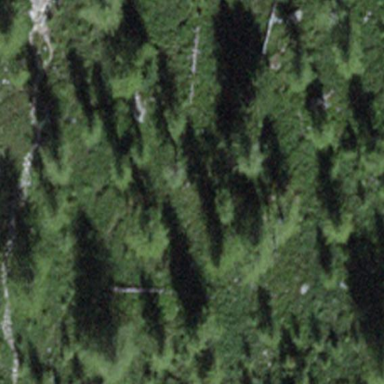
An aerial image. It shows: Forest area.